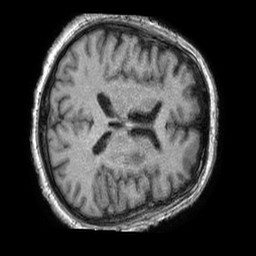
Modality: T1w
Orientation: axial
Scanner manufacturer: philips
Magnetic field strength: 1.5 T
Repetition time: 0.007797 s
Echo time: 0.003611 s